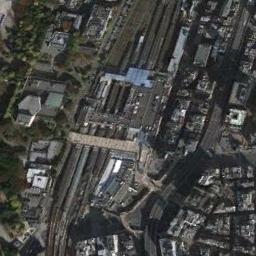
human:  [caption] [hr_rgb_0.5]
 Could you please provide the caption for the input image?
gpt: Numerous buildings are beside the railway station .

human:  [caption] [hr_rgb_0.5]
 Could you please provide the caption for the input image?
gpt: There is a railway station in the crowded city .

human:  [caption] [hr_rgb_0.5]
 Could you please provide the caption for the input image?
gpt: The railway station is next to some buildings and trees .

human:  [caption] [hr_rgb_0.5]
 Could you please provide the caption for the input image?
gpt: The railway station has some railways and buildings and the railway station is surrounded by lots of other buildings .

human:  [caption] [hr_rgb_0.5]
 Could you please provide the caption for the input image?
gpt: There are many buildings around the railway station .